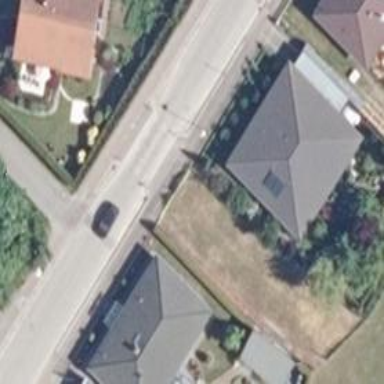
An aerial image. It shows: Table-style traffic calming feature.